Field crop: tomato
Growth stage: 1
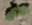
Species: solanum